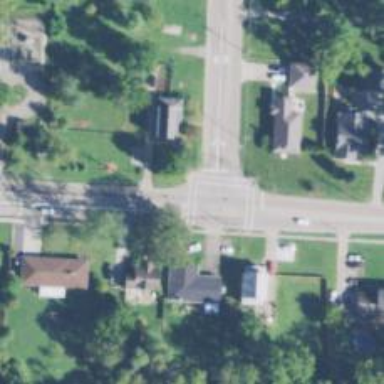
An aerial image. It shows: Marked crossing on the road.